【题型】填空题　【知识点】平面几何　【难度】hard
如图, 在$\triangle ABC$中, $\angle C=90^\circ$, $\tan B=\dfrac{4}{5}$, $E$是边$AB$上一点, 将$\triangle BCE$沿直线$CE$翻折, 点$B$的对应点为$B'$, 如果$AB'\parallel BC$, 那么$\dfrac{AE}{EB}$的值为\underline{\quad\quad}.

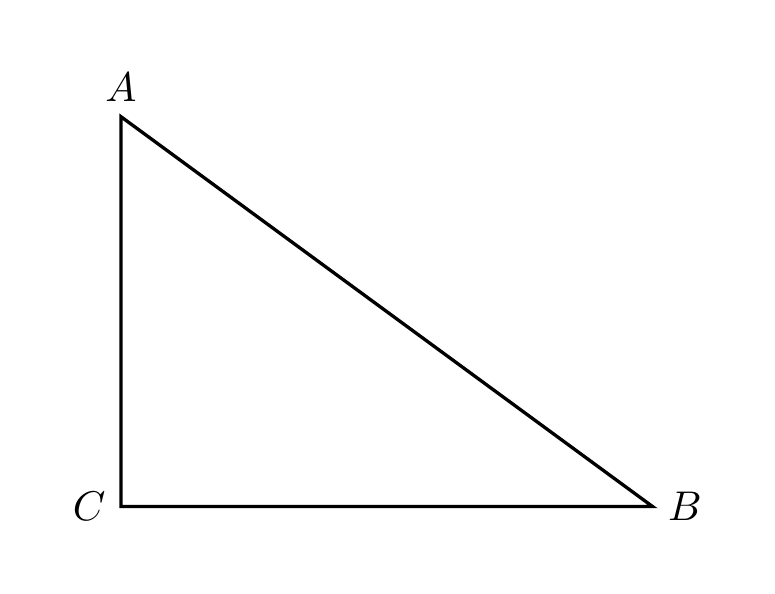
【解答】
\noindent
【答案】$\boldsymbol{\dfrac{8}{5}}$ 或 $\boldsymbol{\dfrac{2}{5}}$

\vspace{1em}
\noindent
【知识点】用勾股定理解三角形、折叠问题、相似三角形的判定与性质综合、解直角三角形的相关计算

\vspace{1em}
\noindent
【分析】本题考查了锐角三角函数的计算与运用，折叠的性质，相似三角形判定和性质，掌握相似三角形的判定方法及性质是解题的关键。

根据 $\tan B = \dfrac{4}{5}$，设 $AC = 4x, BC = 5x$，运用勾股定理可得 $AB = \sqrt{41}x$，分类讨论：如图所示，将 $\triangle BCE$ 沿直线 $CE$ 翻折，点 $B$ 的对应点为 $B'$，$AB' \parallel BC$，设 $AB, CB'$ 交于点 $F$，运用勾股定理可得 $AB' = 3x$，由平行可证 $\triangle AB'F \backsim \triangle BCF$，可得解得 $B'F = \dfrac{15x}{8}$，$AF = \dfrac{3\sqrt{41}x}{8}$，再证 $\triangle B'EF \backsim \triangle AEB'$，可得 $\dfrac{B'E}{AE} = \dfrac{15x}{8 \cdot 3x}$ 即可求解；

将 $\triangle BCE$ 沿直线 $CE$ 翻折，点 $B$ 的对应点为 $B'$，$AB' \parallel BC$，延长 $B'A, CE$ 交于点 $G$，运用勾股定理可得 $AB' = 3x$，由折叠与平行的性质可得 $BC = B'C = B'G$，则 $AG = 2x$，再证 $\triangle AGE \backsim \triangle BCE$，得到 $\dfrac{AE}{BE} = \dfrac{AG}{BC} = \dfrac{2x}{5x} = \dfrac{2}{5}$ 即可求解。

\vspace{1em}
\noindent
【详解】解：在 $\triangle ABC$ 中，$\angle C = 90^\circ$，$\tan B = \dfrac{4}{5}$，

$\therefore \tan B = \dfrac{AC}{BC} = \dfrac{4}{5}$，

设 $AC = 4x, BC = 5x$，

$\therefore AB = \sqrt{AC^2 + BC^2} = \sqrt{(4x)^2 + (5x)^2} = \sqrt{41}x$，

如图所示，将 $\triangle BCE$ 沿直线 $CE$ 翻折，点 $B$ 的对应点为 $B'$，$AB' \parallel BC$，设 $AB, CB'$ 交于点 $F$，

$\therefore BC = B'C = 5x$，$\angle B'AC = \angle ACB = 90^\circ$，

在 $\text{Rt}\triangle AB'C$ 中，$AB' = \sqrt{(B'C)^2 - AC^2} = \sqrt{(5x)^2 - (4x)^2} = 3x$，

$\because AB' \parallel BC$，

$\therefore \triangle AB'F \backsim \triangle BCF$，

$\therefore \dfrac{AB'}{BC} = \dfrac{AF}{BF} = \dfrac{B'F}{CF} = \dfrac{3}{5}$，

$\because CF + B'F = CB' = 5x$，

$\therefore CF = 5x - B'F$，

$\therefore \dfrac{B'F}{5x - B'F} = \dfrac{3}{5}$，

解得，$B'F = \dfrac{15x}{8}$，

同理，$AF + BF = AB = \sqrt{41}x$，

$\therefore BF = \sqrt{41}x - AF$，

$\therefore \dfrac{AF}{\sqrt{41}x - AF} = \dfrac{3}{5}$，

解得，$AF = \dfrac{3\sqrt{41}x}{8}$，

$\because$ 折叠，

$\therefore \angle CBE = \angle CB'E$，$BE = B'E$

$\because AB' \parallel BC$，

$\therefore \angle CBA = \angle B'AB$，

$\therefore \angle EB'F = \angle EAB'$，且 $\angle B'EF = \angle AEB'$，

$\therefore \triangle B'EF \backsim \triangle AEB'$，

$\therefore \dfrac{B'E}{AE} = \dfrac{B'F}{AB'} = \dfrac{EF}{EB'}$，即 $\dfrac{B'E}{AE} = \dfrac{\dfrac{15x}{8}}{3x}$，

整理得，$\dfrac{B'E}{AE} = \dfrac{5}{8}$，

$\because B'E = BE$，

$\therefore \dfrac{AE}{BE} = \dfrac{8}{5}$；

如图所示，将 $\triangle BCE$ 沿直线 $CE$ 翻折，点 $B$ 的对应点为 $B'$，$AB' \parallel BC$，延长 $B'A, CE$ 交于点 $G$，

$\therefore B'G \parallel BC$，

$\therefore \angle G = \angle BCG$，$\angle B'AC = \angle ACB = 90^\circ$，

$\because$ 折叠，

$\therefore \angle BCG = \angle B'CG$，$BC = B'C = 5x$，

$\therefore \angle G = \angle B'CG$，

$\therefore B'C = B'G = 5x$，

在 $\text{Rt}\triangle ACB'$ 中，$AB' = \sqrt{B'C^2 - AC^2} = \sqrt{(5x)^2 - (4x)^2} = 3x$，

$\therefore AG = B'G - AB' = 5x - 3x = 2x$，

$\because AG \parallel BC$，

$\therefore \triangle AGE \backsim \triangle BCE$，

$\therefore \dfrac{AE}{BE} = \dfrac{AG}{BC} = \dfrac{2x}{5x} = \dfrac{2}{5}$；

综上所述，$\dfrac{AE}{EB}$ 的值为 $\dfrac{8}{5}$ 或 $\dfrac{2}{5}$，

故答案为：$\boldsymbol{\dfrac{8}{5}}$ 或 $\boldsymbol{\dfrac{2}{5}}$。
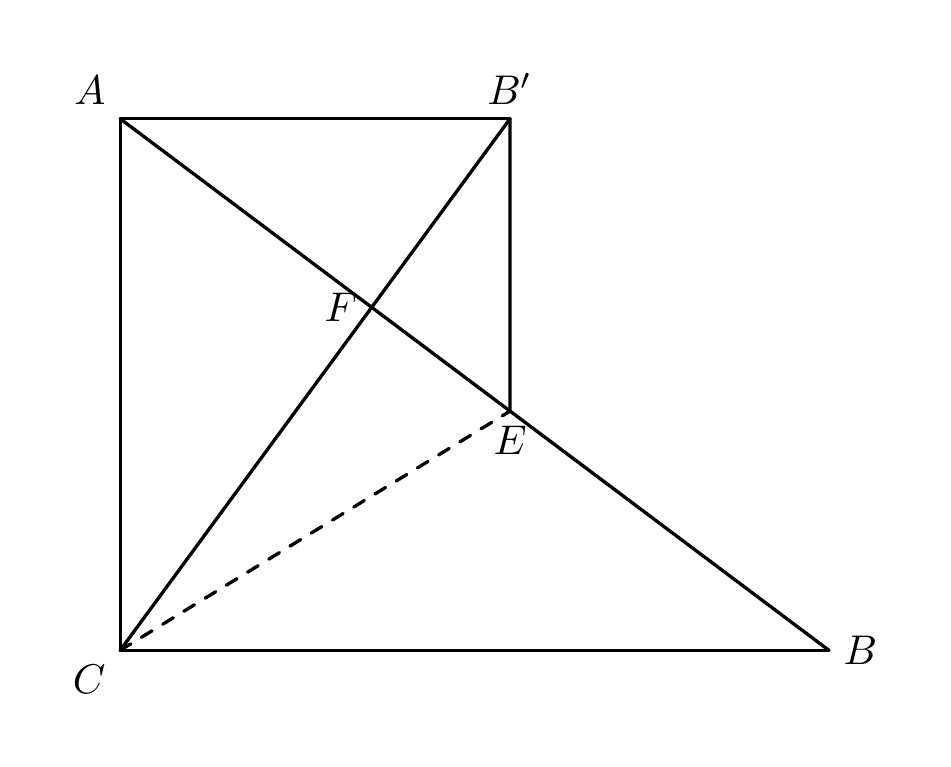
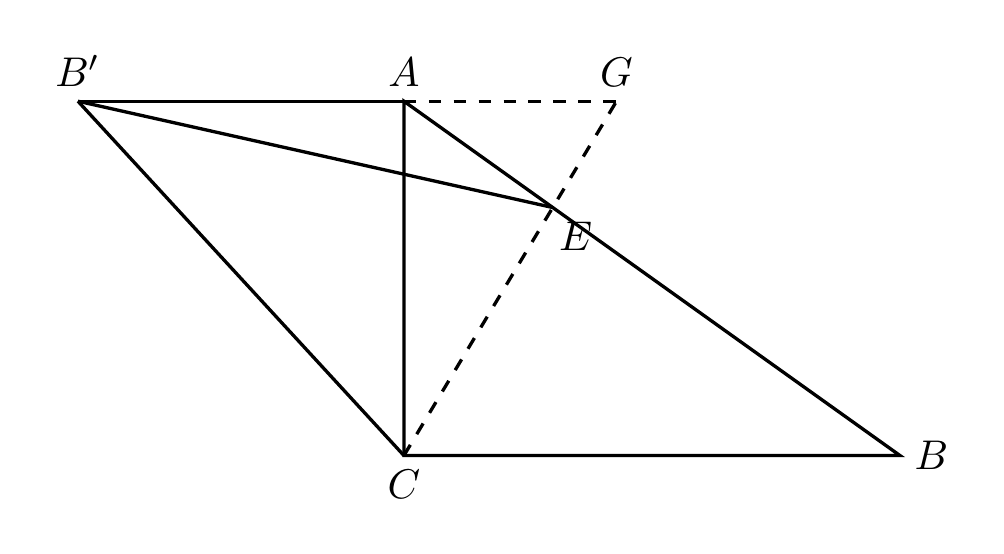